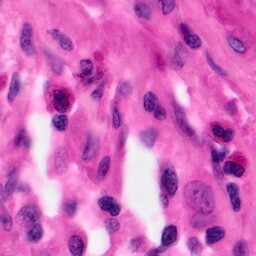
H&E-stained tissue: Pancreatic